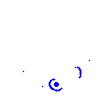
Particle: pion